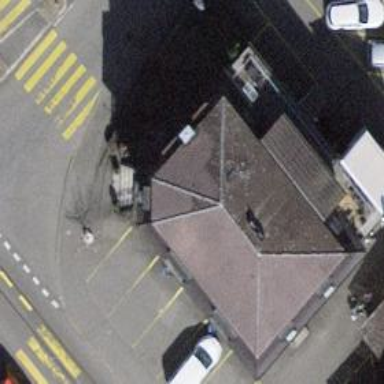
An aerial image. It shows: Clothing store.